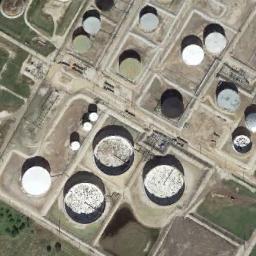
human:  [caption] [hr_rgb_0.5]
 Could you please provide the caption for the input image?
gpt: There are many storage tanks on the bare land next to the grass .

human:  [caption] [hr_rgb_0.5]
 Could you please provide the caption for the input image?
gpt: There are many roads around the storage tanks .

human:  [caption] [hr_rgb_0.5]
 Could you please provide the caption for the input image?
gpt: There are many neatly arranged storage tanks and many pipelines in the factory, And there is a lawn next to the factory .

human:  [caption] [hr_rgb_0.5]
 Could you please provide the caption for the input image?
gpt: One of these storage tanks is orange .

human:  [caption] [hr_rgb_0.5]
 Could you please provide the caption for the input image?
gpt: There are some storage tanks of different sizes .